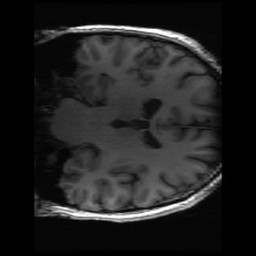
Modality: inplaneT1
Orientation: coronal